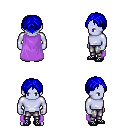
a pixel art fantasy rpg character, male body template, dark elf, purple skin, lavender cape, metal pants, blue parted hairstyle, ghillies, four views (front, back, left, right), 2x2 character sprite sheet, small pixel art, hard edges, no anti-aliasing